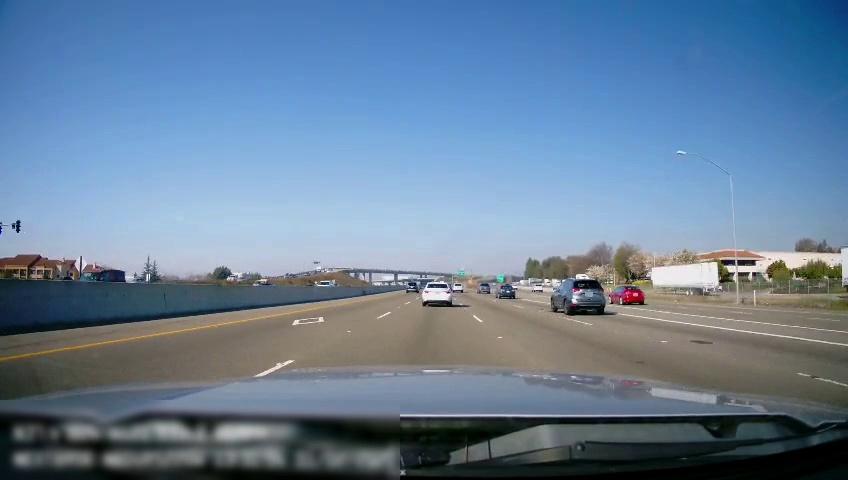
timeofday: Day
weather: Sunny
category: Vehicles | Van
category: Vehicles | Truck
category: Vehicles | SUV
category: Drivable Space
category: Drivable Space
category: Vehicles | Truck
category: Vehicles | Other LV
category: Vehicles | Truck
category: Vehicles | Car
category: Vehicles | Car
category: Vehicles | SUV
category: Vehicles | Car
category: Vehicles | SUV
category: Vehicles | SUV
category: Vehicles | SUV
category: Vehicles | Car
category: Lanes | Alternate Lane
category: Lanes | Alternate Lane
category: Lanes | Alternate Lane
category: Lanes | Alternate Lane
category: Lanes | Current Lane
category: Lanes | Current Lane
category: Lanes | Alternate Lane
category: Lanes | Alternate Lane
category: Traffic | Lights
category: Traffic | Lights
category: Traffic | Signs